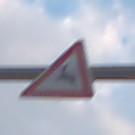
Verkehrszeichen: WildwechselRechts
Umgebung: Outdoor, Nature
Tageszeit: SunriseSunset
Wetter: PartlyCloudy
Licht: Natural
Jahreszeit: NotSpecified
Kontrast: LowContrast